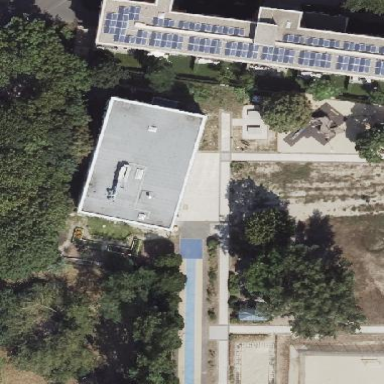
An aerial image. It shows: Flat-roofed school building.